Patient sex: F
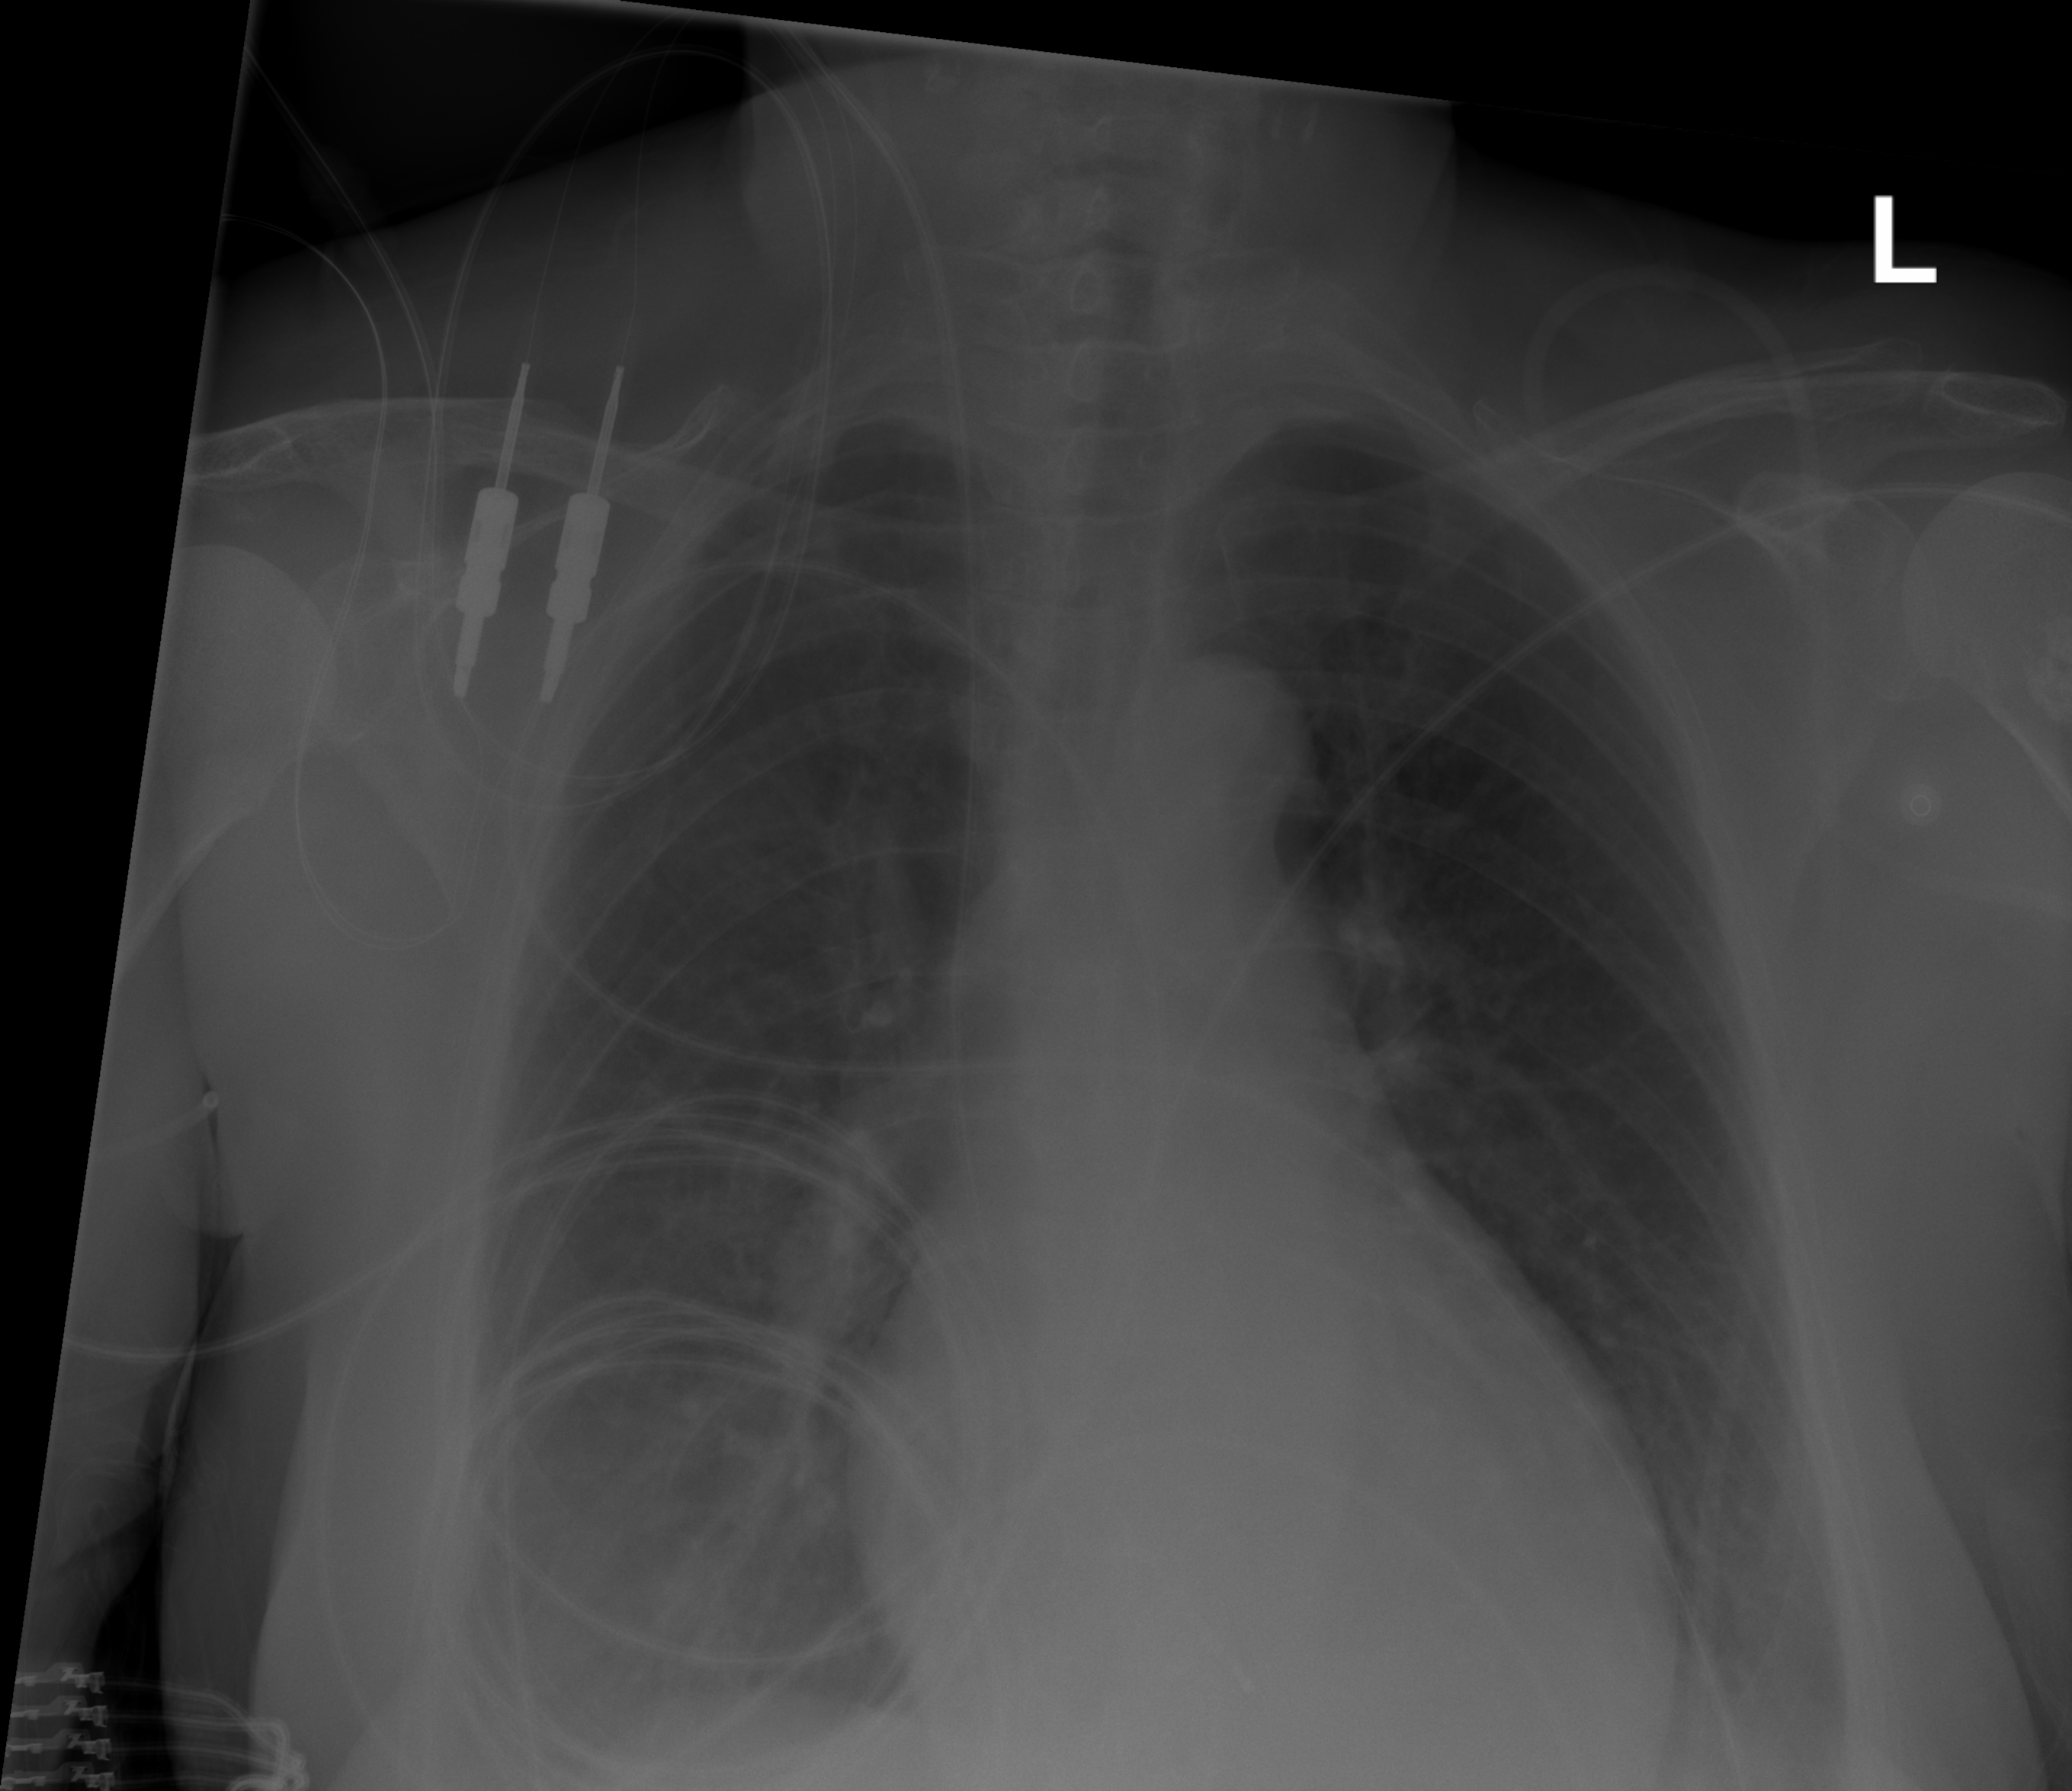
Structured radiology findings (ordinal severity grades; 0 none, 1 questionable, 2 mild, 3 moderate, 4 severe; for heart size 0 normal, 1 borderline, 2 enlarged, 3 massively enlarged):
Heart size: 0
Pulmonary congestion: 0
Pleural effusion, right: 2
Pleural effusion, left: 0
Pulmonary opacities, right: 2
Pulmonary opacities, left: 0
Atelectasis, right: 2
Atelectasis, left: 0